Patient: sex M, age 52
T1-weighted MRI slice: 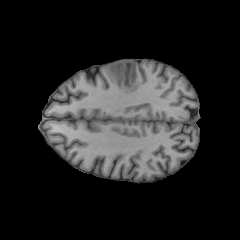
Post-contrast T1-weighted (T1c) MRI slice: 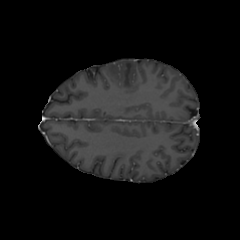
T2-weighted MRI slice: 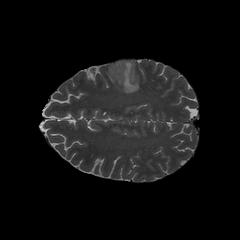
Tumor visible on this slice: yes
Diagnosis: Astrocytoma, IDH-wildtype
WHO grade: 3